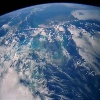
Label: cloud